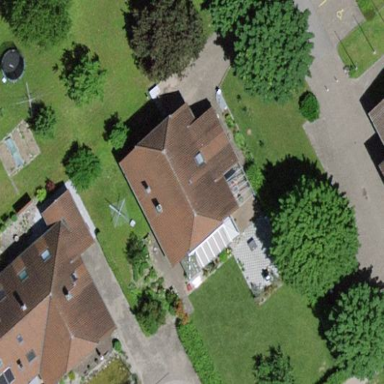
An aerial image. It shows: Residential building.